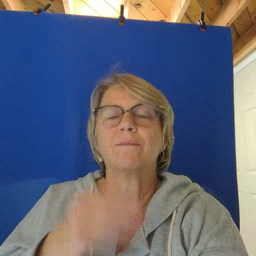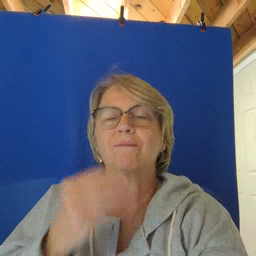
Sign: later